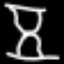
Label: hourglass